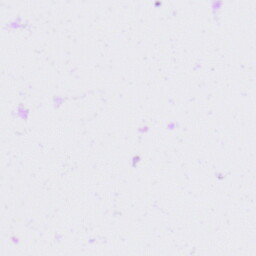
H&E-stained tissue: Tonsil